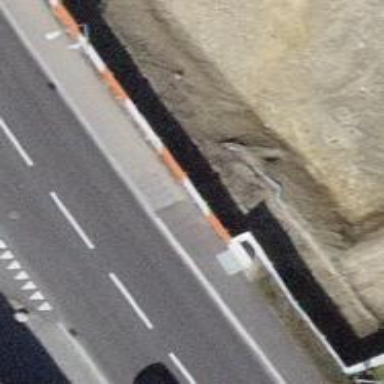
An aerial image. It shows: Hedge acting as barrier.